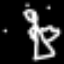
Label: angel